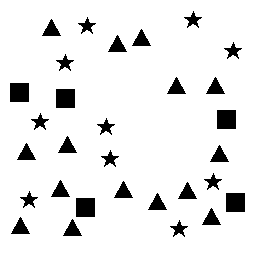
Squares: 5
Triangles: 15
Stars: 10
Total shapes: 30